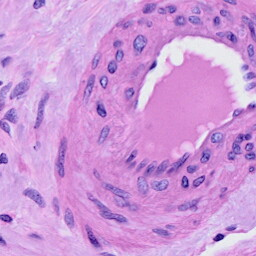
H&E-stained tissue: Cervix